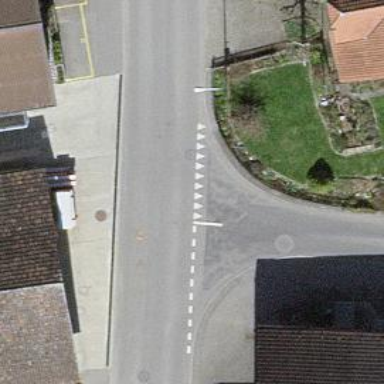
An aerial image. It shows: Road with "give way" sign.